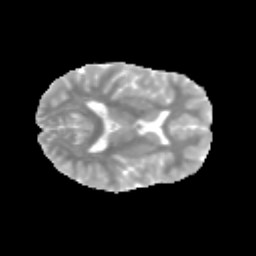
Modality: MD
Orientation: axial
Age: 12
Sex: female
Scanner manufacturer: siemens
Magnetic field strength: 3 T
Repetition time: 3.8 s
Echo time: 0.07 s